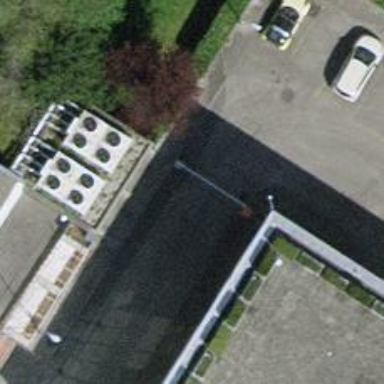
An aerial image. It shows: Lift gate barrier.